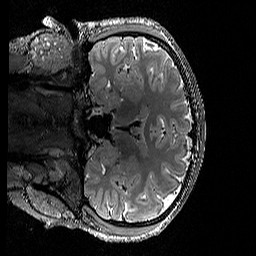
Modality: T2w
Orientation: coronal
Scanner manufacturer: siemens
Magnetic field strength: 3 T
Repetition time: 3.2 s
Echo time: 0.428 s